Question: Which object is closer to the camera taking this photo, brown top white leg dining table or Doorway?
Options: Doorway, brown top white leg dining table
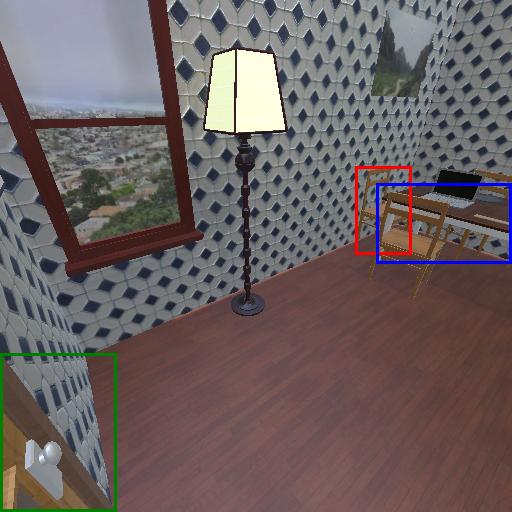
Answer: Doorway